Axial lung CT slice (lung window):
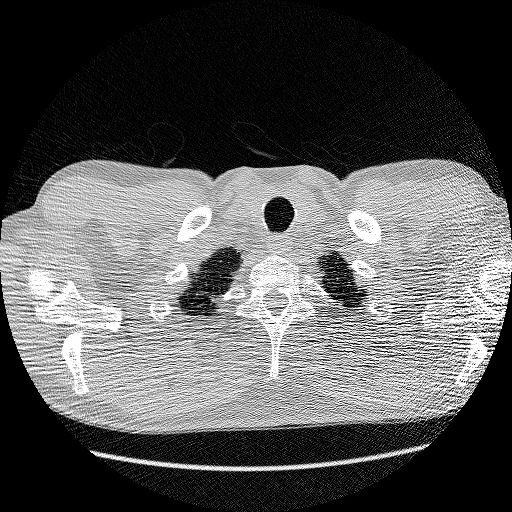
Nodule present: no